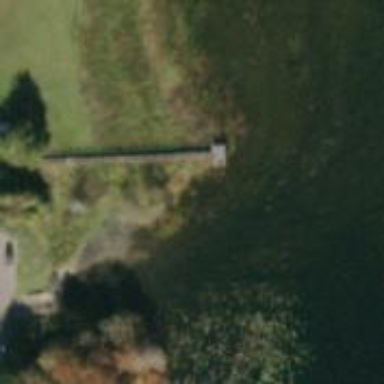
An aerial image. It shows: Footway bridge.